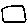
Label: square